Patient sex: F
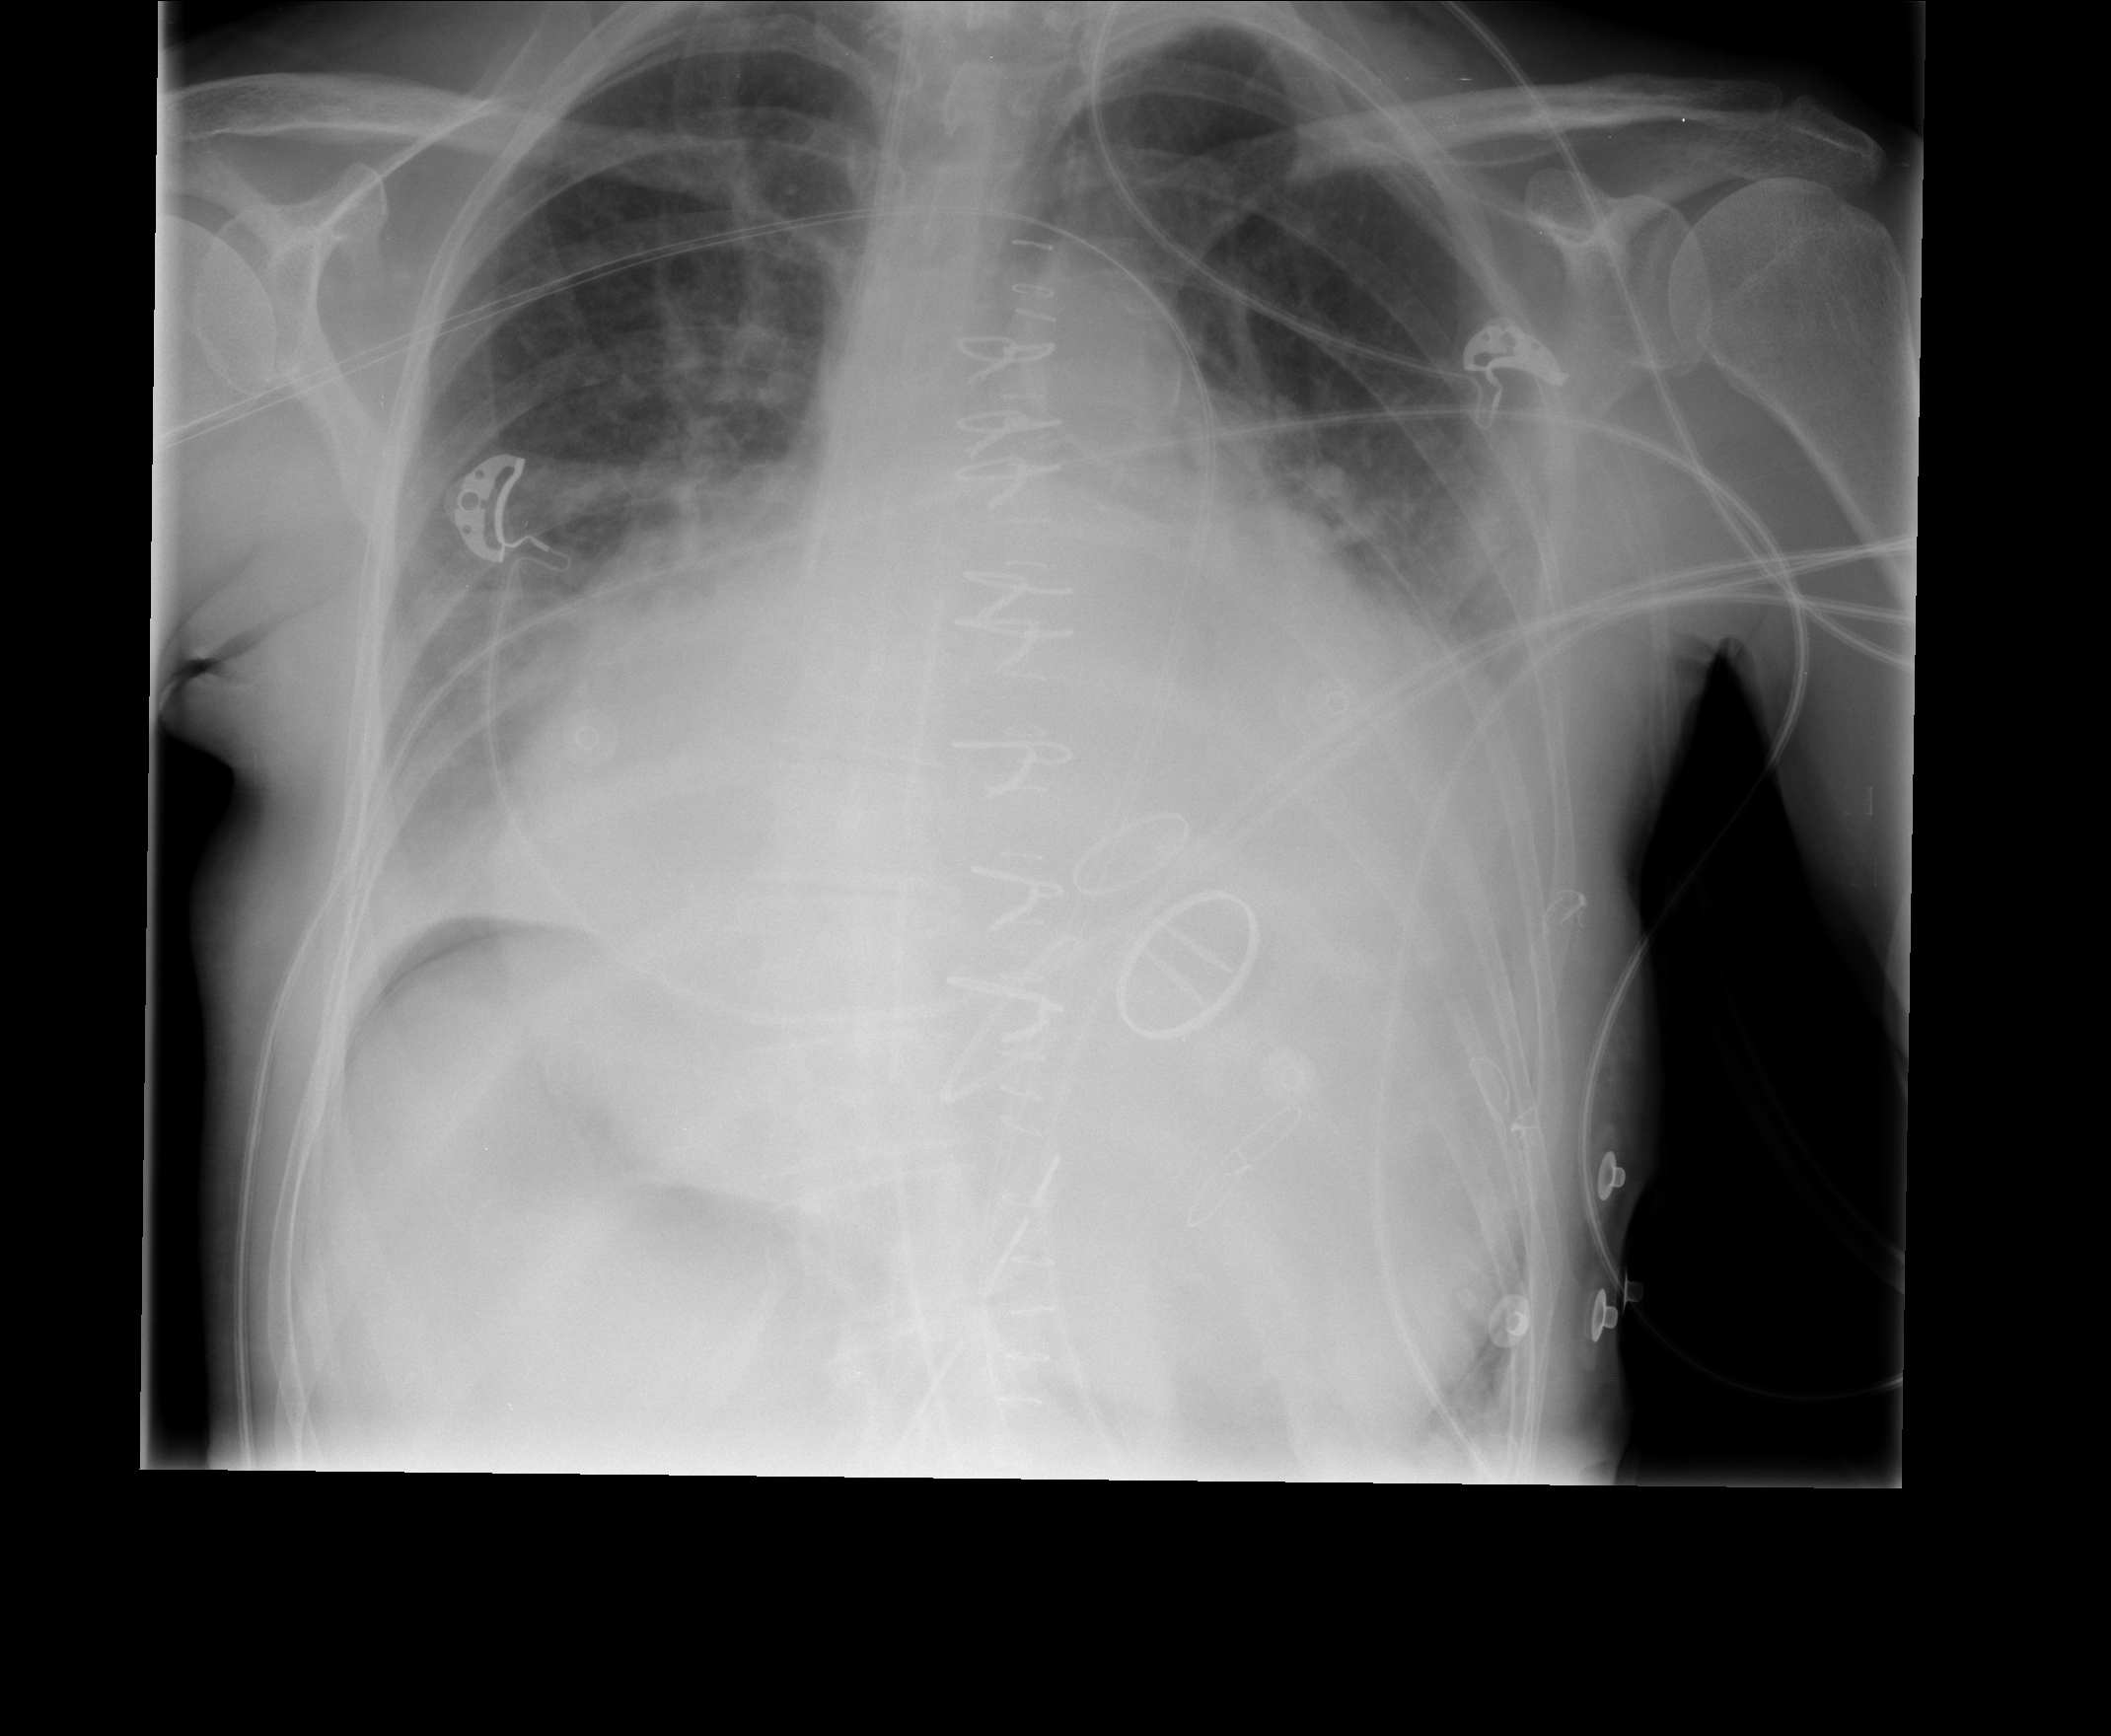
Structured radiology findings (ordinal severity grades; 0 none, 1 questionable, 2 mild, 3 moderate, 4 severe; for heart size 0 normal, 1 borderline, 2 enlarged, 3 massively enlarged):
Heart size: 3
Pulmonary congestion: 2
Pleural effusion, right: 2
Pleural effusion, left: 2
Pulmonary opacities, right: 2
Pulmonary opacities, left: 0
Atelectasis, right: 2
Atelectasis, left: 2